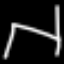
Label: chair